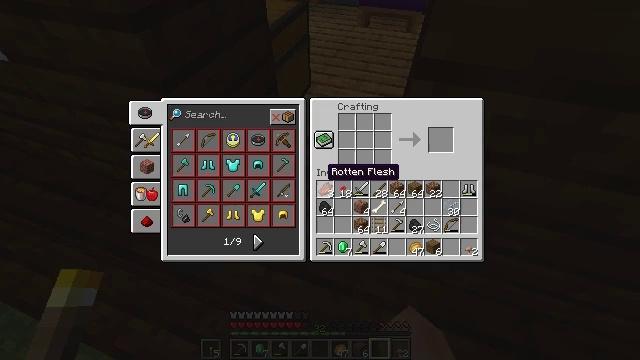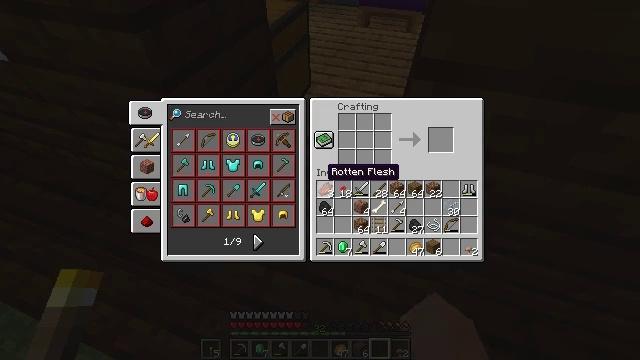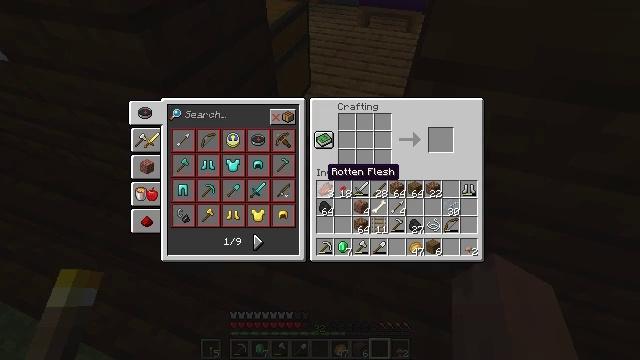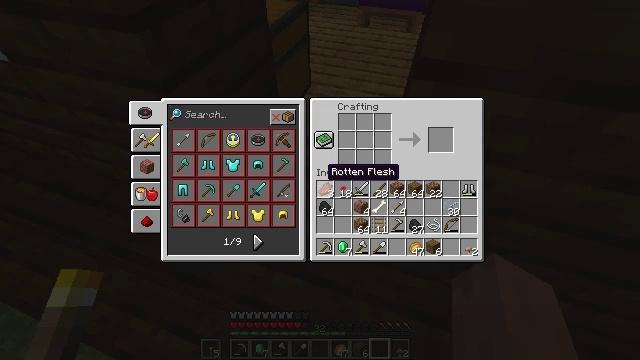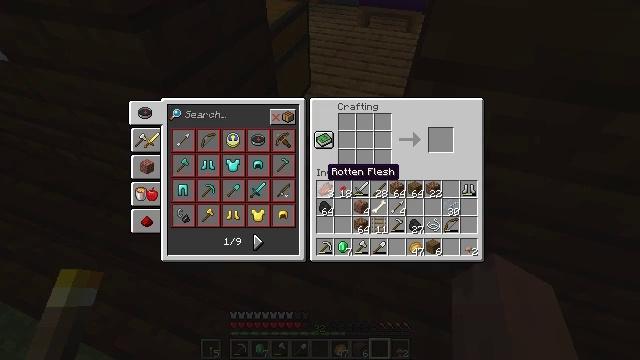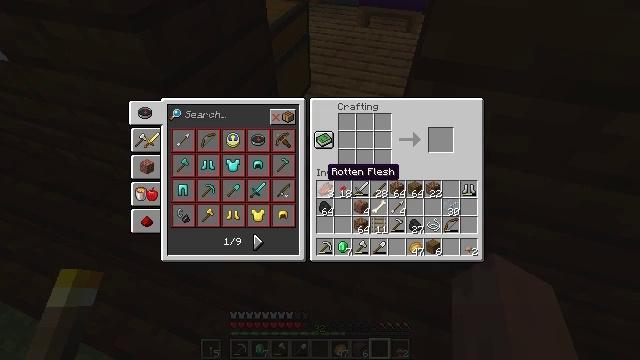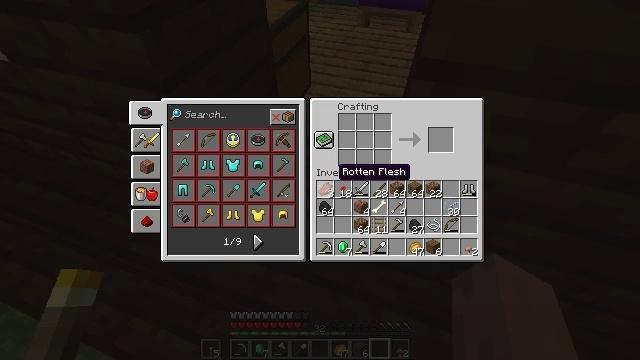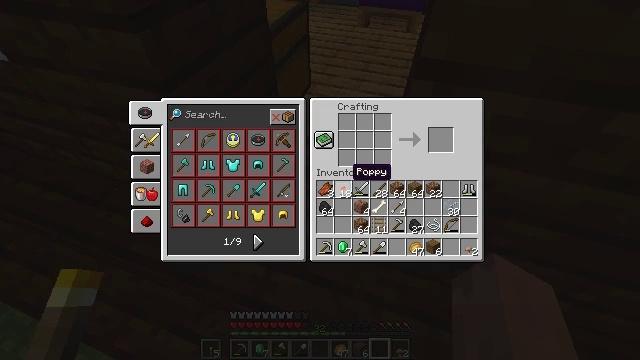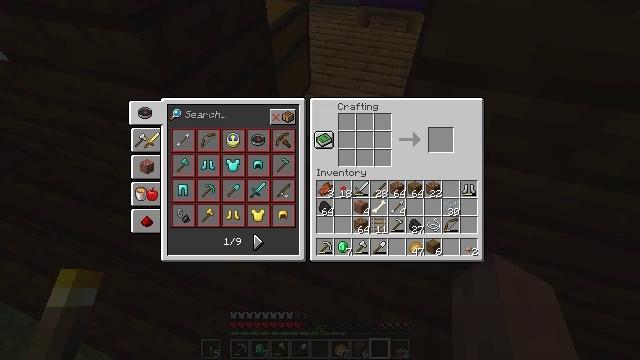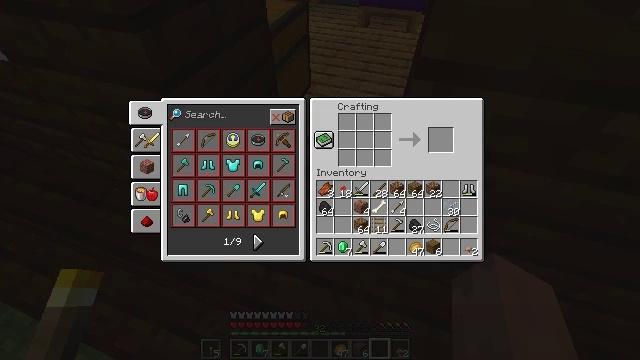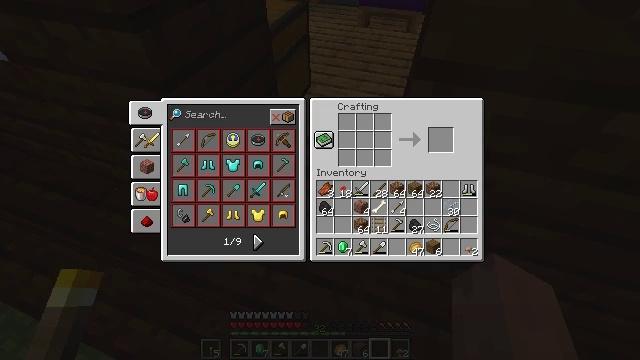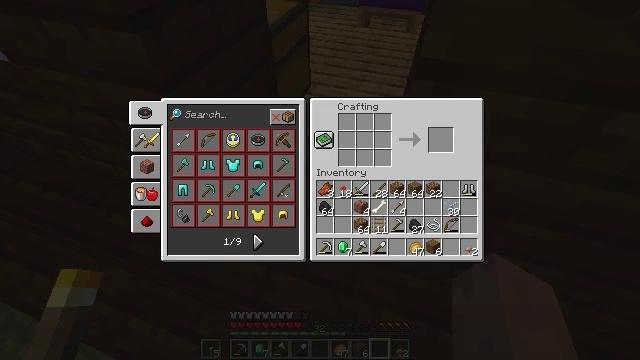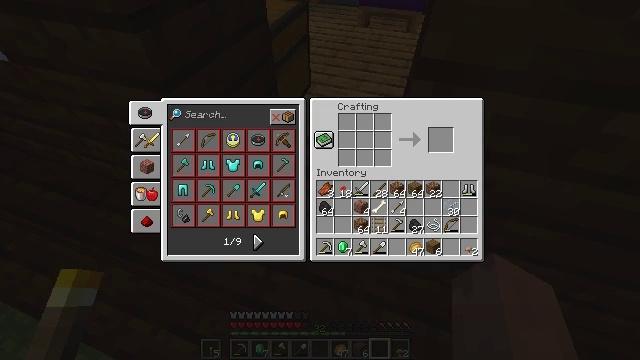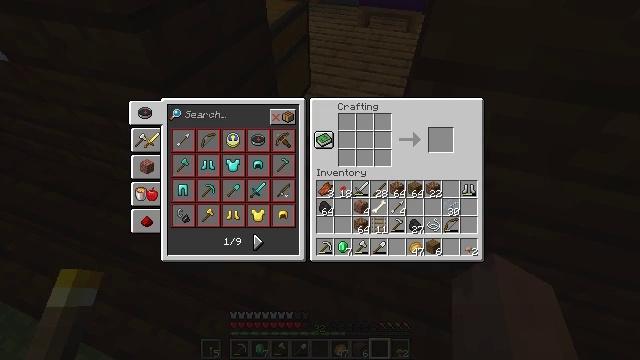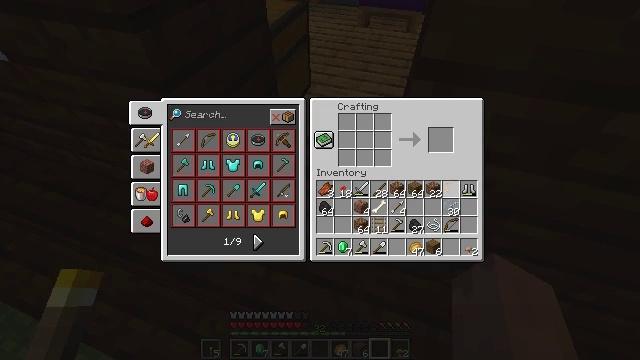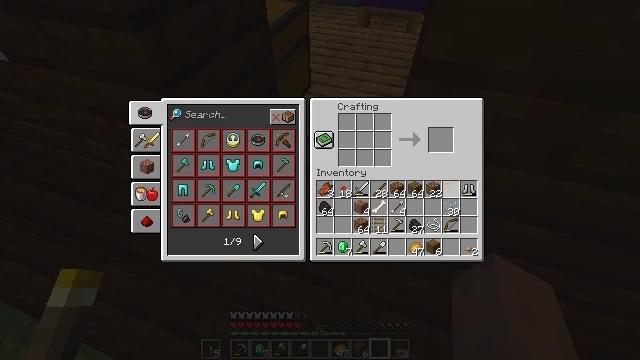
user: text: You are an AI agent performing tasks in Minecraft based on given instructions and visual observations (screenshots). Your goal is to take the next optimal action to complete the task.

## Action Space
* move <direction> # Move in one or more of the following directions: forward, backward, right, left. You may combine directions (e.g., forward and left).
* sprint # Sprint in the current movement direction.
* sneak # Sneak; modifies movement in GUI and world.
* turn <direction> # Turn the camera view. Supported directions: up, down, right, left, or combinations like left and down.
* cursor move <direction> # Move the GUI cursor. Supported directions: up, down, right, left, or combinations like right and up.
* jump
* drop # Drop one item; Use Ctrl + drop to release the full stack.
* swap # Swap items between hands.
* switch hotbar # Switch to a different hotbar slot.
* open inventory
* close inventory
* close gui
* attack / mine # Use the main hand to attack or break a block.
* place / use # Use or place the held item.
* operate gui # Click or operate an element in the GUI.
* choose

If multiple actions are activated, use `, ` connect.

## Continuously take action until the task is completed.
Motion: motion action
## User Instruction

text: Interact with the crafting table and make spruce stairs.
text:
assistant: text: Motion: no_op
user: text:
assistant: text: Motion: no_op
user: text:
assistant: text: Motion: no_op
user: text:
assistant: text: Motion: no_op
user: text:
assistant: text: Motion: no_op
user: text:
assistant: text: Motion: cursor move right
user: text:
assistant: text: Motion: cursor move right
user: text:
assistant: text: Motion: cursor move right
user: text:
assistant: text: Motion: cursor move right
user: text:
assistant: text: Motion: cursor move right
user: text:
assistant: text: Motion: cursor move right
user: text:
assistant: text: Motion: no_op
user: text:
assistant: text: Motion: cursor move down
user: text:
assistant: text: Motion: cursor move down
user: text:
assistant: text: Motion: no_op
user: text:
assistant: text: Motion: no_op
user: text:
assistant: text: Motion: cursor move left
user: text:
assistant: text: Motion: cursor move left
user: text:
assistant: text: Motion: no_op
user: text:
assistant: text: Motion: no_op
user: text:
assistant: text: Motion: no_op
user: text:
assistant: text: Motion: no_op
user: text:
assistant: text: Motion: no_op
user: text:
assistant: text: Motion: no_op
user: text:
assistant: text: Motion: cursor move right and down
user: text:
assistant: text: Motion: cursor move right and down
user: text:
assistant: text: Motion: cursor move down
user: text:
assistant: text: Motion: no_op
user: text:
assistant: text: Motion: no_op
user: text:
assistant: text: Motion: no_op